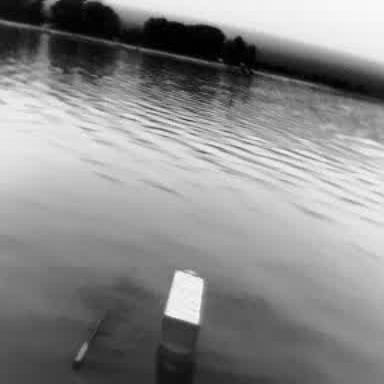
There is a fishing_boat in the infrared image.